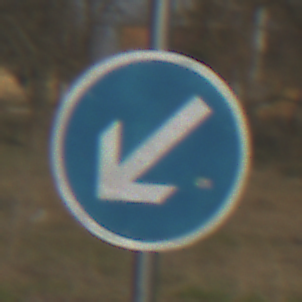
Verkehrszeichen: VorgeschriebeneVorbeifahrtLinks
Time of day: MorningAfternoon
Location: Outdoor (Suburban)
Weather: PartlyCloudy
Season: NotSpecified
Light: Natural